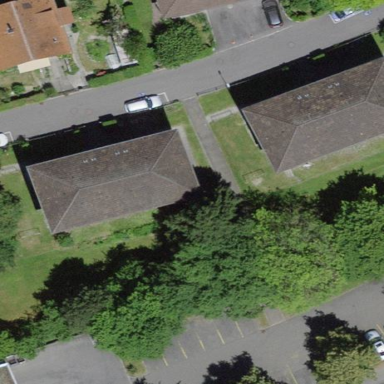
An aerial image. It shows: Image showing building with apartments.